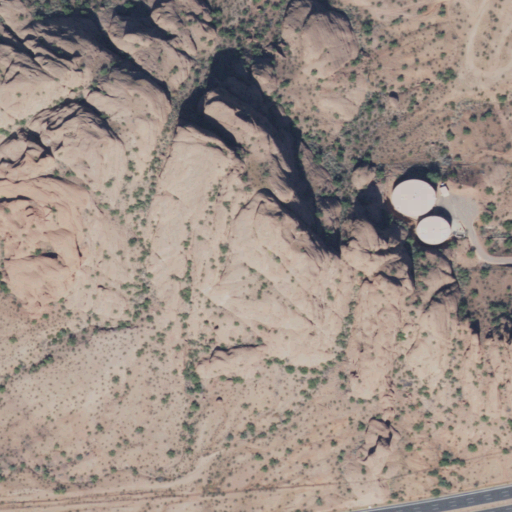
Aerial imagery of mountain in Arizona named Barnes Butte containing shrub, low intensity development, high intensity development, medium intensity development, and open development